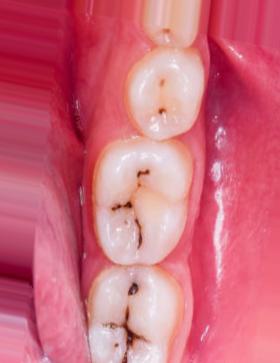
Condition: Caries